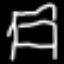
Label: bed